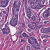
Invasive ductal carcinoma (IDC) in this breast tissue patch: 1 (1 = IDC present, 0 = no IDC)